Aerial crown-view tile of a tropical tree (Barro Colorado Island, Panama), acquired 20240918:
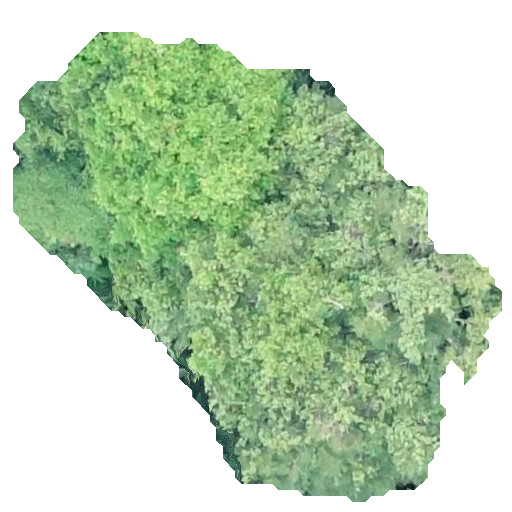
Species: Jacaranda copaia
GBIF accepted scientific name: Jacaranda copaia
Crown area: 218.183 m²